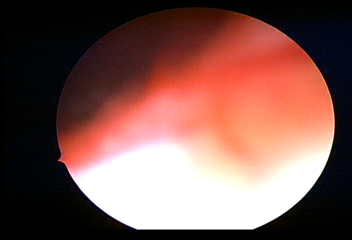
Modality: WLC
Class: Normal mucosa
Bladder cancer association: No